Question: I'm new in 3D games developing so I have kinda dummy question - how to move a mesh in 3D engine (under moving I mean a walking animation). And how to dress some skin on it?
What I have:
1. open source 3D OpenGL engine - NinevehGL http://nineveh.gl/. It's super easy to load a mesh to. I' pretty sure it will be awesome engine when it will be released!
2. a mesh model of the human. http://www.2shared.com/file/RTBEvSbf/female.html (it's mesh of a female that I downloaded from some open source web site..)
3. found a web site from which I can download skeleton animation in formats: dao (COLLADA) , XML , BVH (?) - http://www.animeeple.com/details/bcd6ac4b-ebc9-465e-9233-ed0220387fb9
4. what I stuck on (see attached image)

So, how can I join all these things and make simple game when dressed human will walk forward and backward?
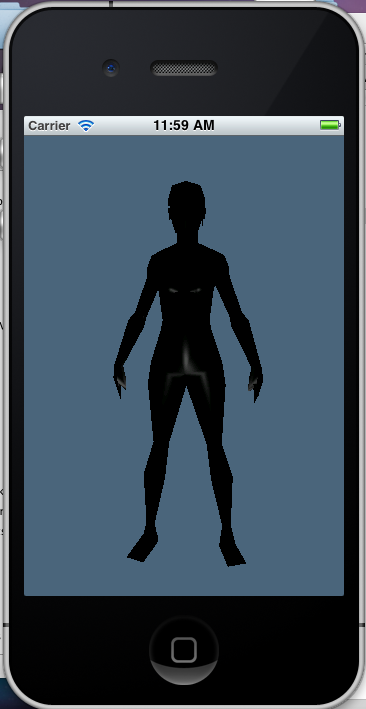
Answer: The problem is difficult to answer, because it would require knowledge of the engine's API. Also you can't just stick a skeletal animation onto some mesh. You need some connection between both, a process called rigging, in which you add "bones" (also called armatures) to the mesh. This is an artistic process, done in a 3D modeller. Then you need to implement a skeletal animation system, which is a far too complex task to answer in a single Stackoverflow answer (it involves animation curve evaluation, quaternion interpolation, skinning matrices, etc.).
You should break down your question into smaller pieces.